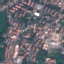
Label: Residential